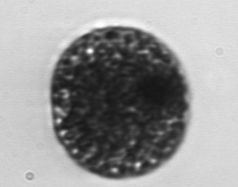
Label: Vicicitus_globosus